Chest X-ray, PA view. Patient: 26 years old, sex F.
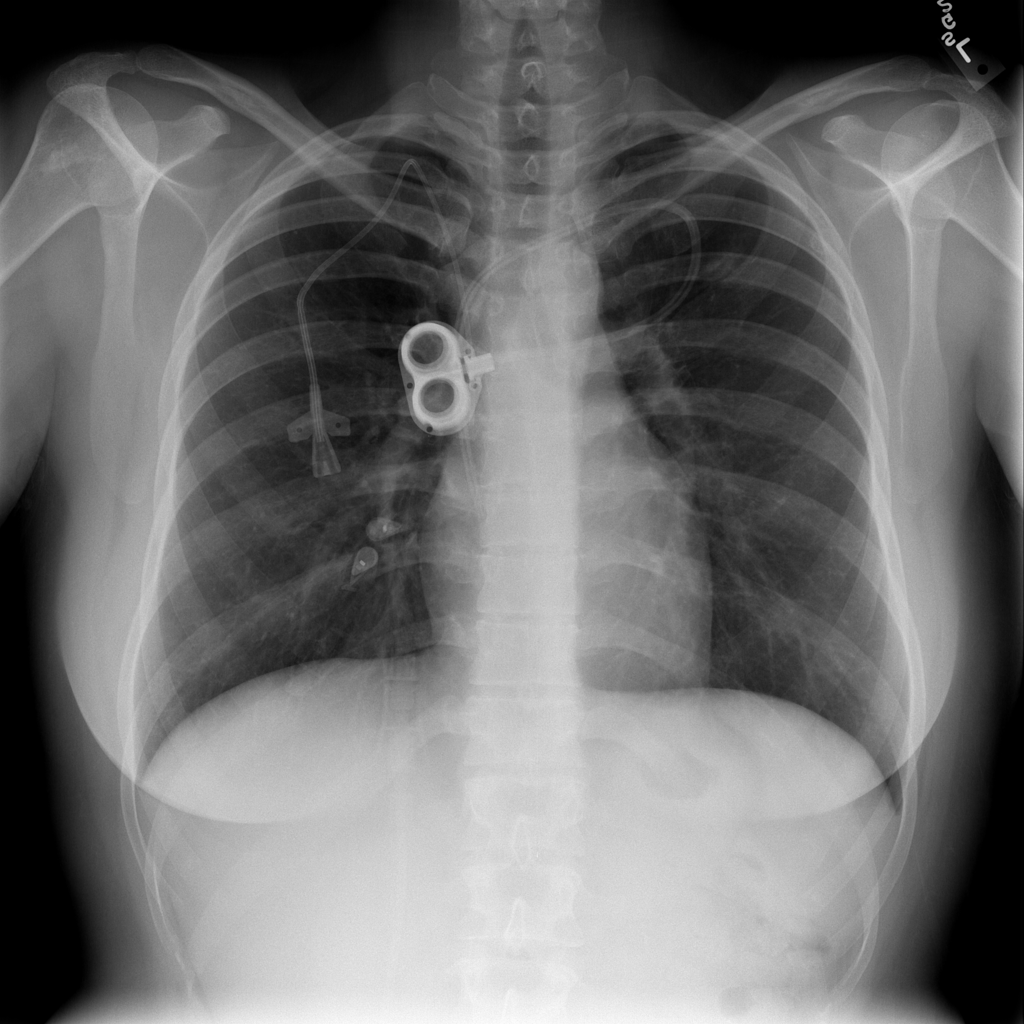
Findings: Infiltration